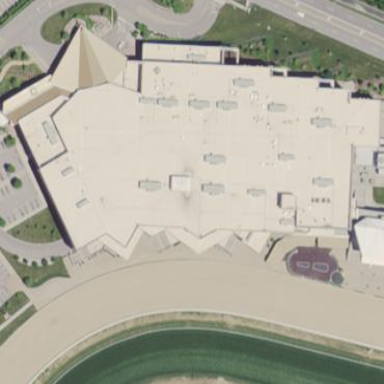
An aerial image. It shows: Commercial building that houses casino.